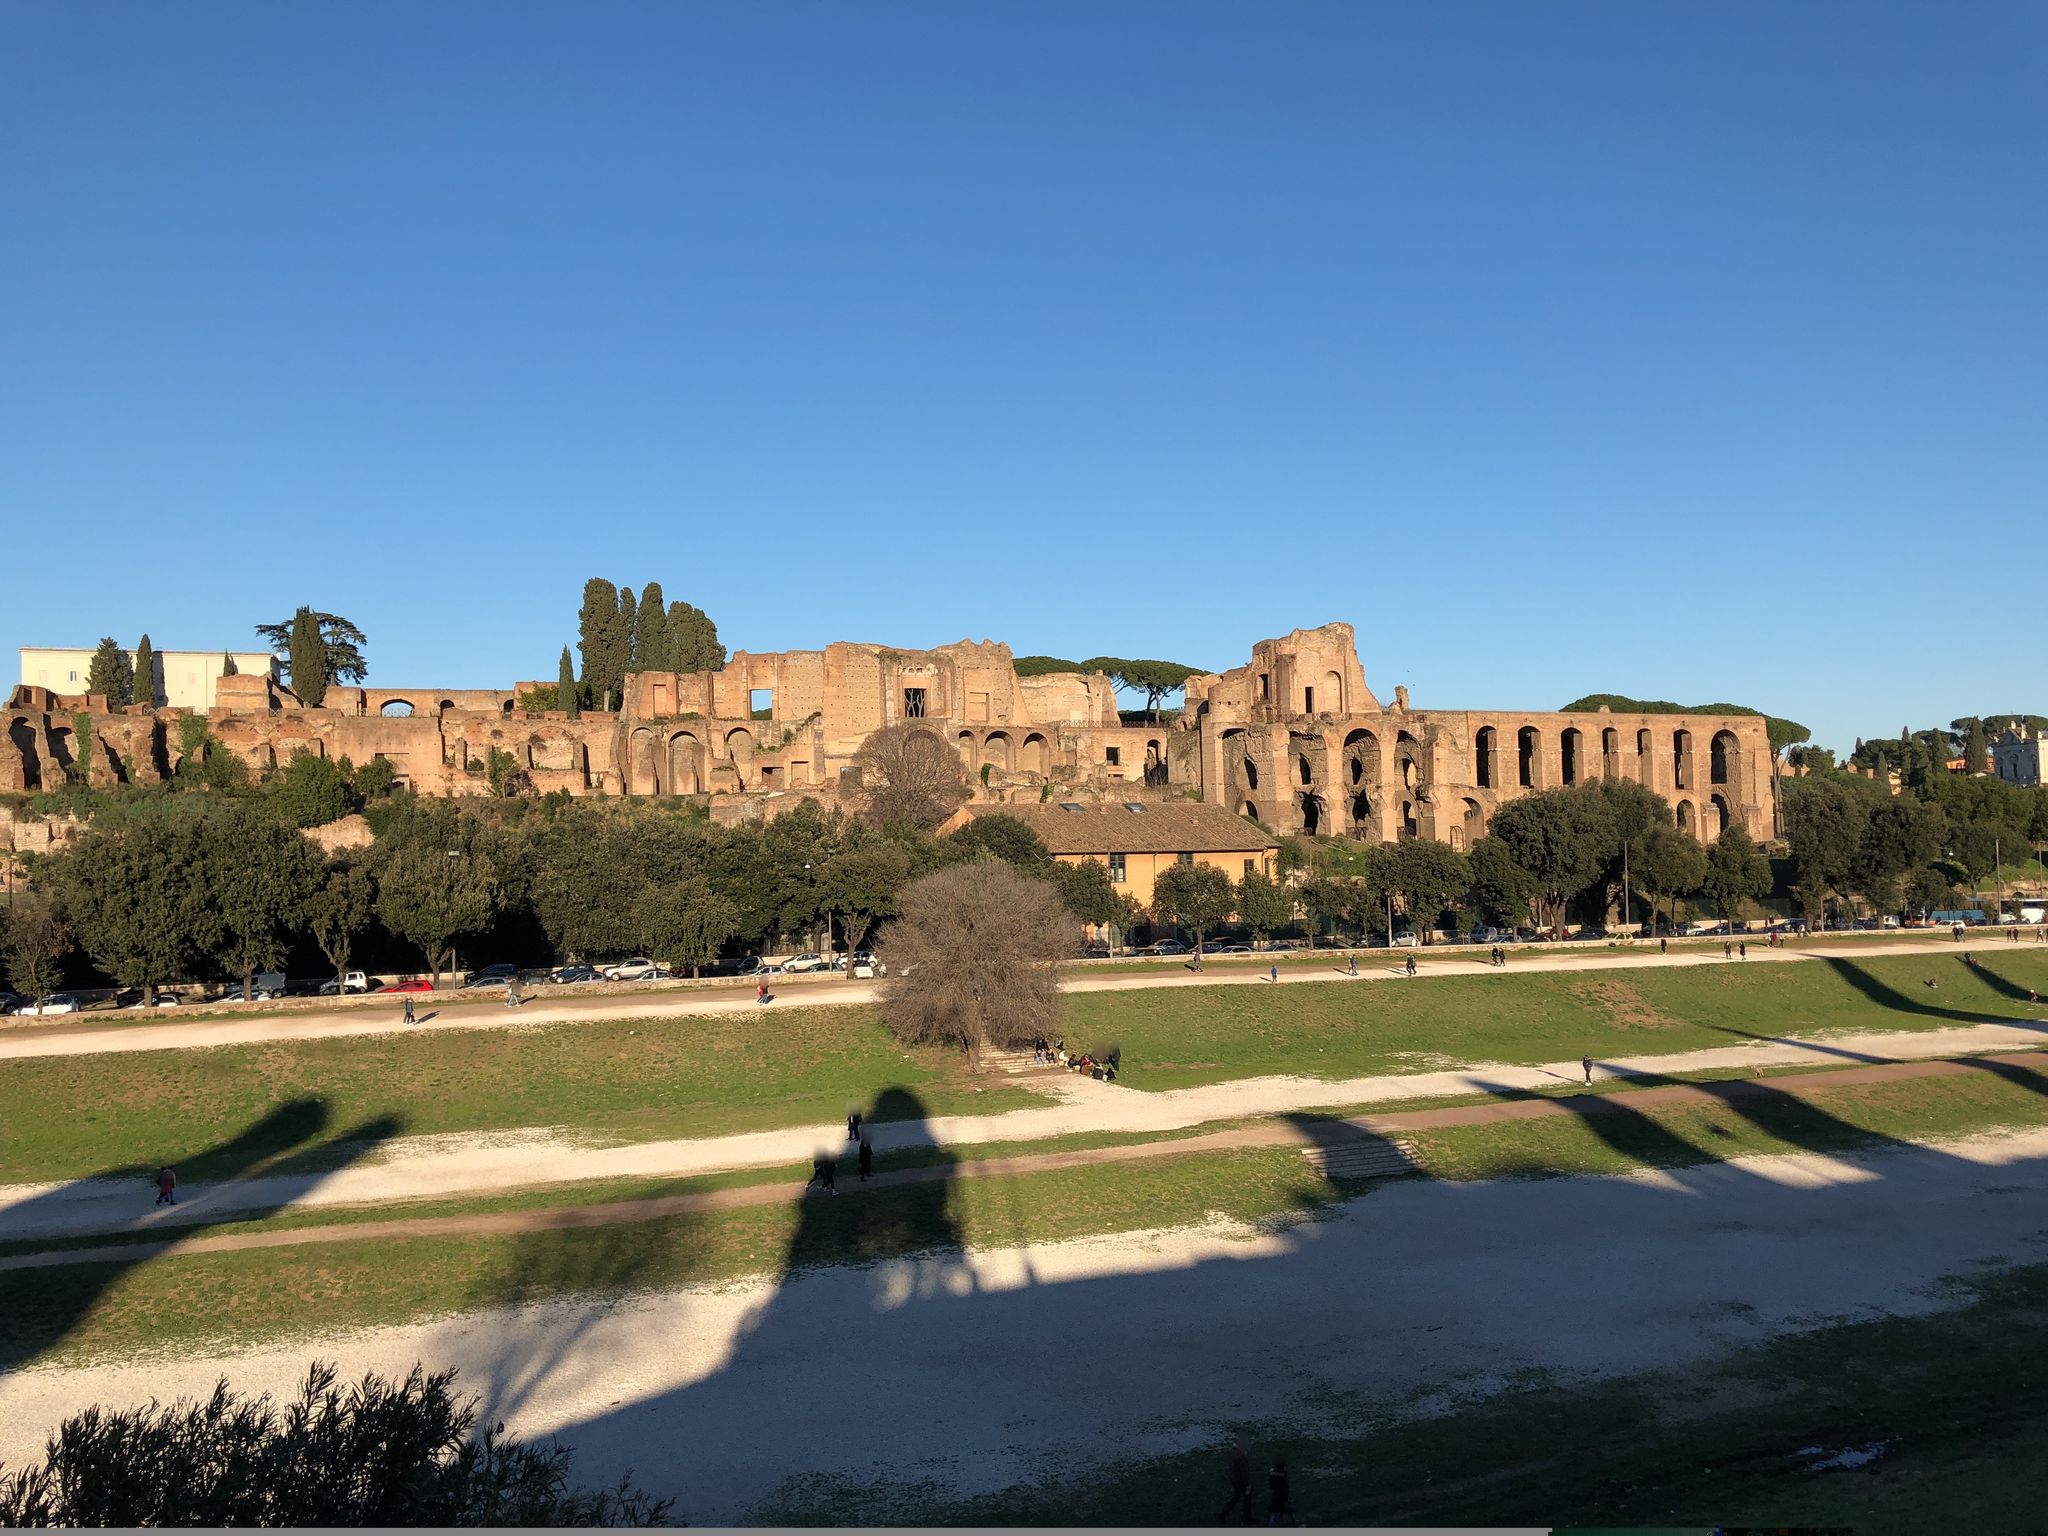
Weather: clear
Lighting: day
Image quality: good
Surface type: walking surface
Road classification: path
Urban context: urban centre
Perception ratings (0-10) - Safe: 5.01, Lively: 8.02, Beautiful: 6.35, Boring: 6.92, Depressing: 3.71, Wealthy: 6.47